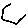
Label: hexagon